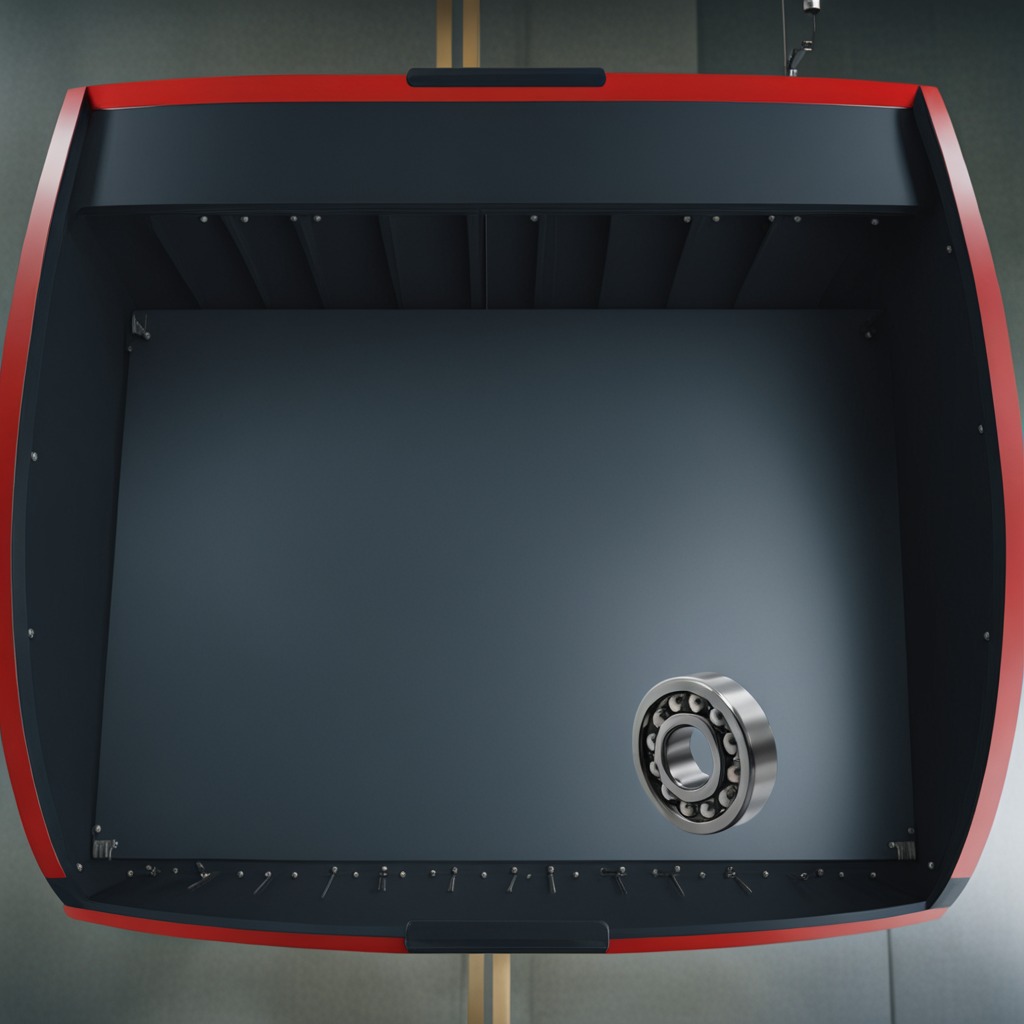
A metal ball bearing is lying on a toolbox surface in an airplane hangar workshop 8K.